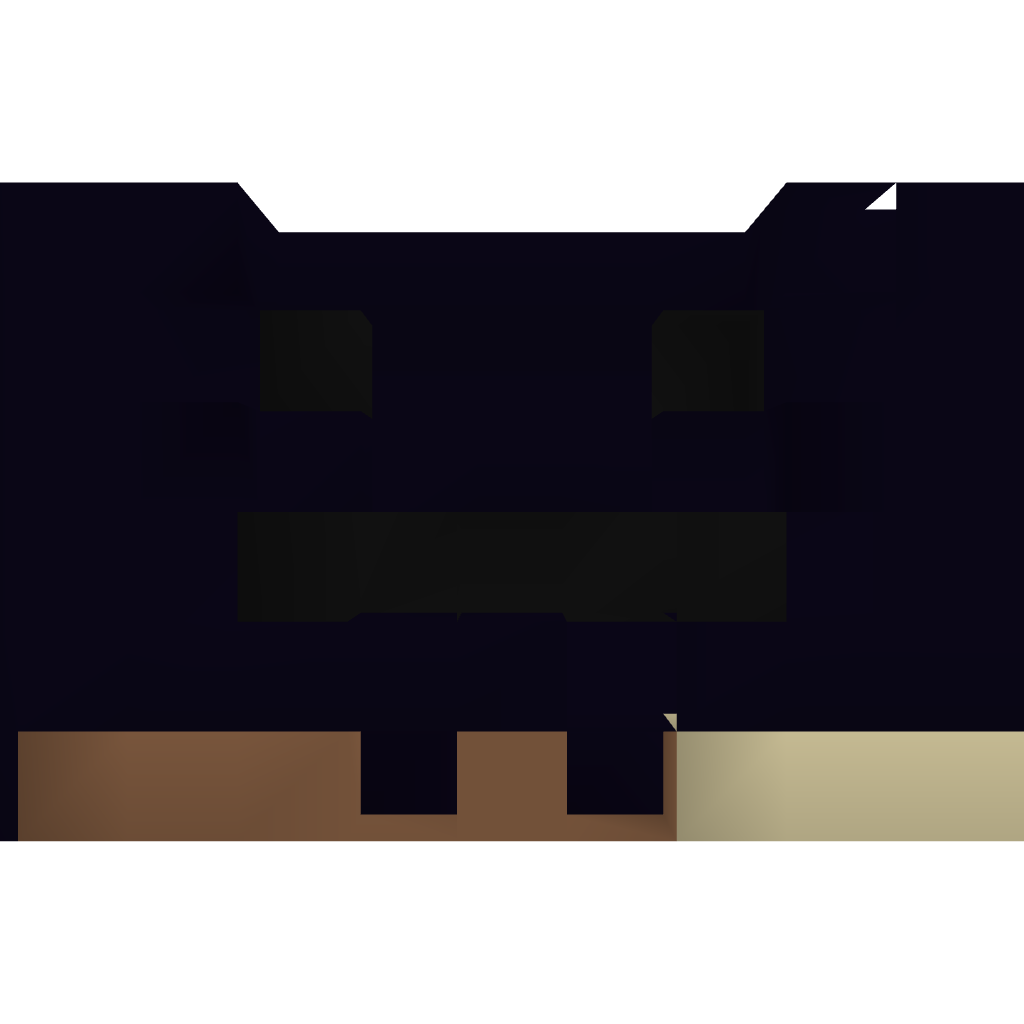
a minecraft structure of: Double TNT Launcher